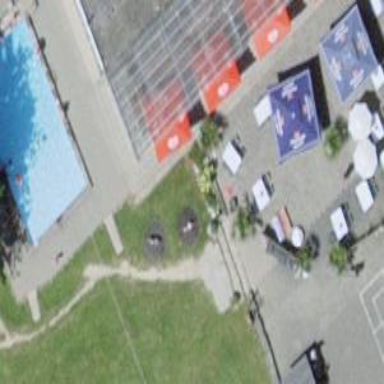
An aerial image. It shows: Playground with springy equipment.